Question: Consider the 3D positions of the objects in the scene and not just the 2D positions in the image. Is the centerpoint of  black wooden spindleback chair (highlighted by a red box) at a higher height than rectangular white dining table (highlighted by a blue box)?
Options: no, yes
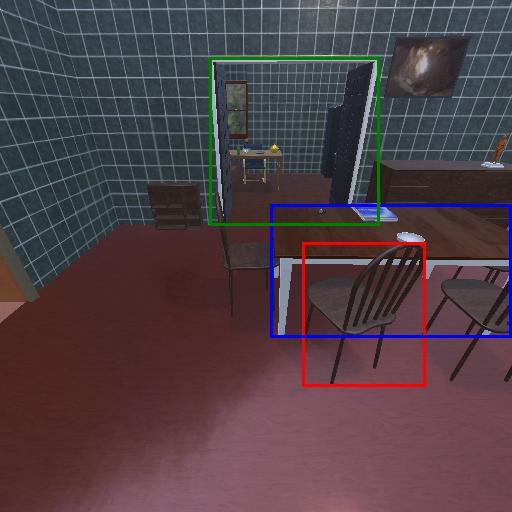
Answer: no